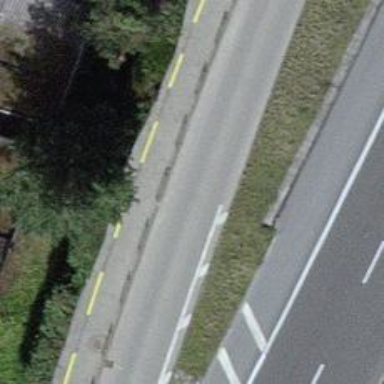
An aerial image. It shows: Primary link road with asphalt surface. There is track cycleway on the right side.